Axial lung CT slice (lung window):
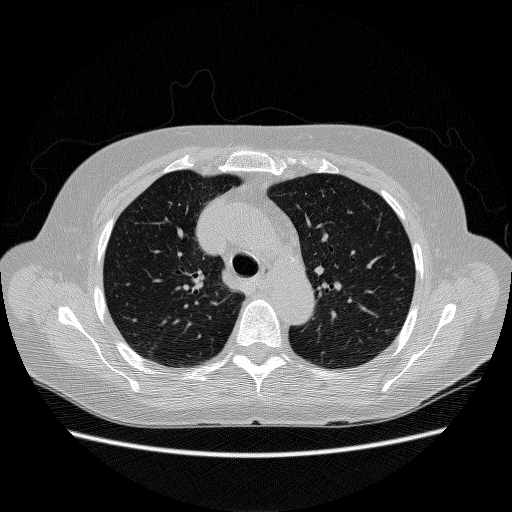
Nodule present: no